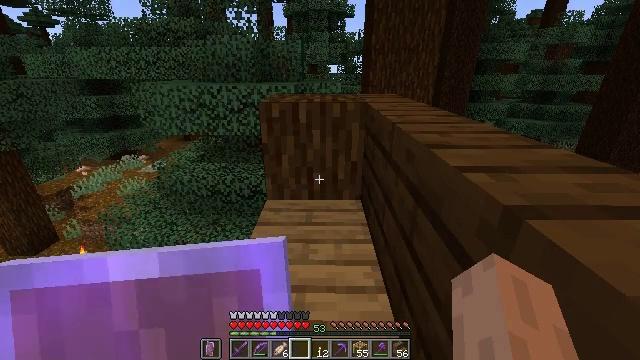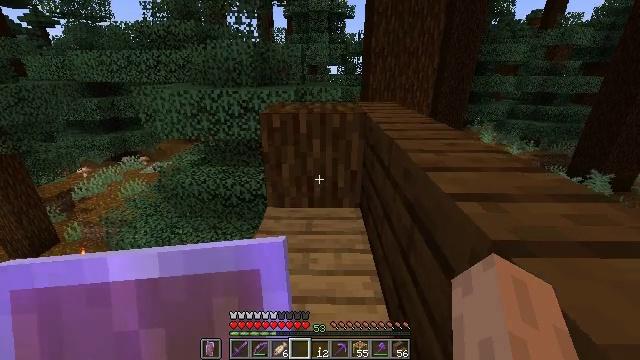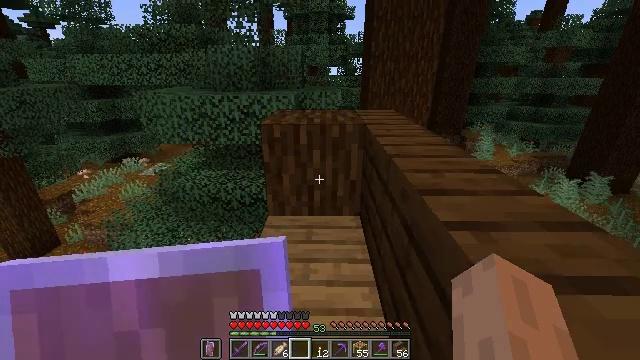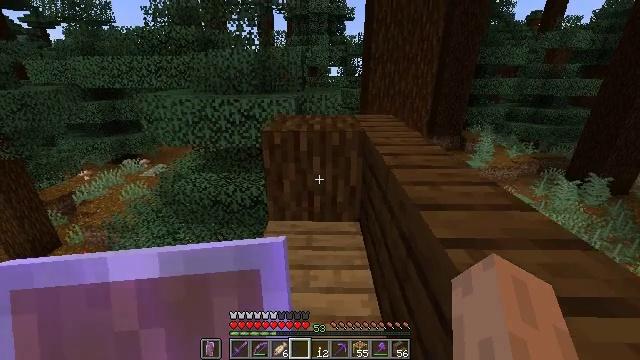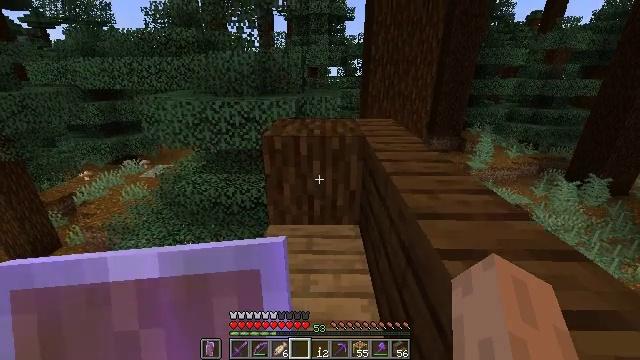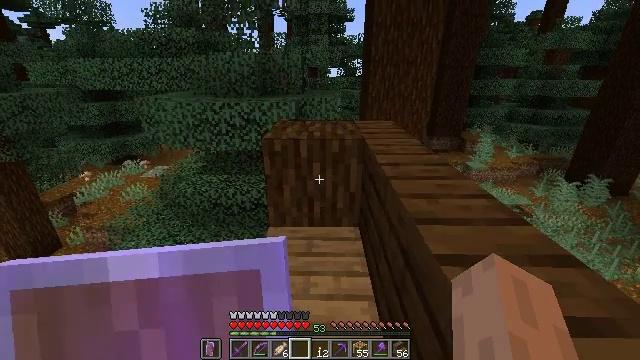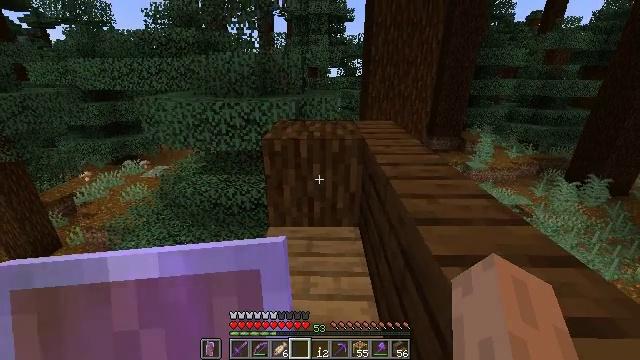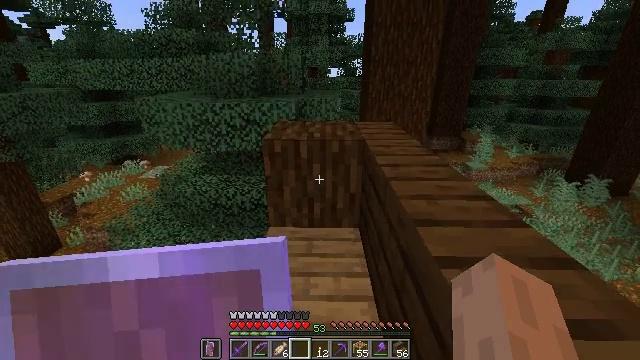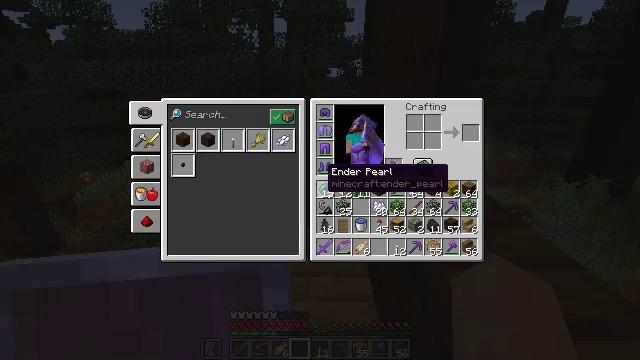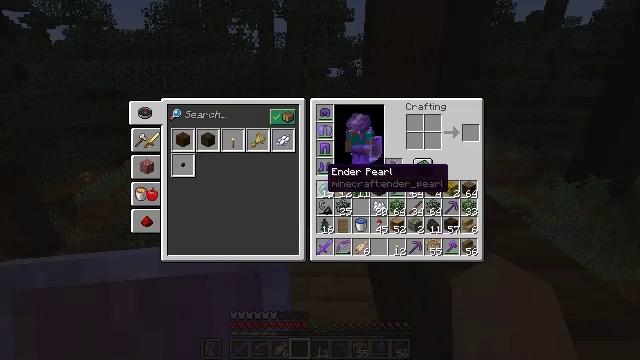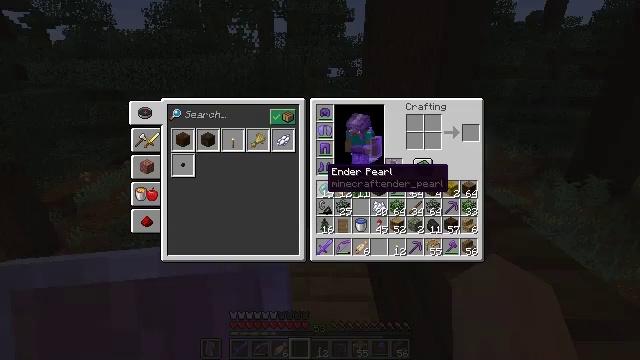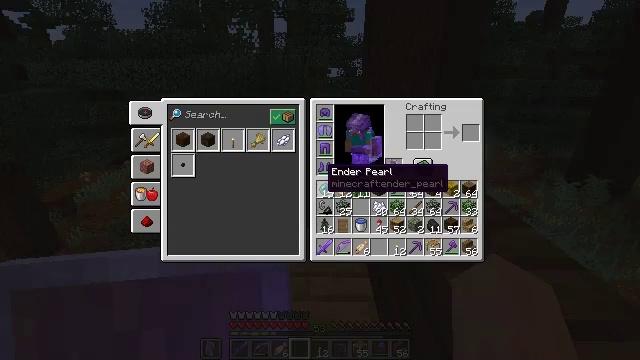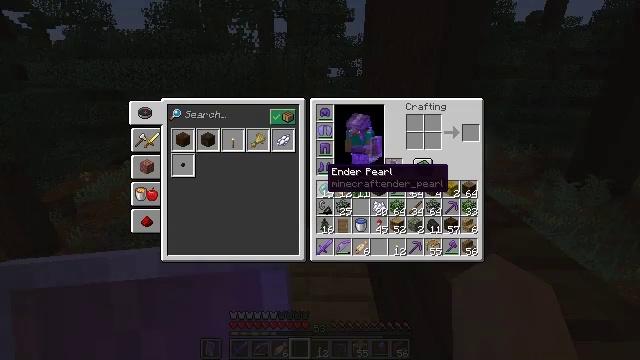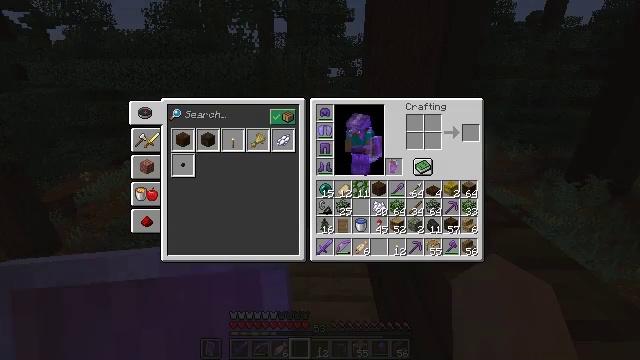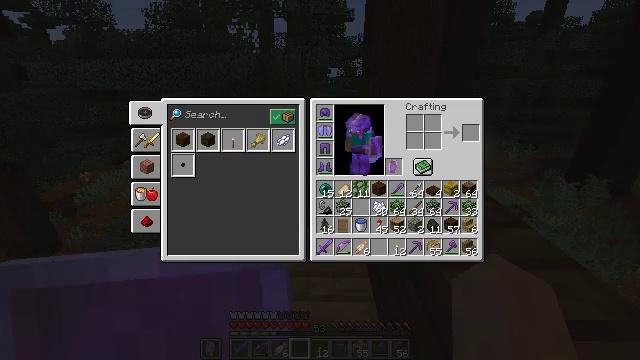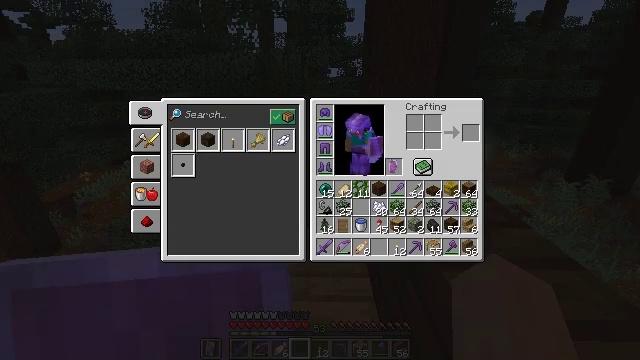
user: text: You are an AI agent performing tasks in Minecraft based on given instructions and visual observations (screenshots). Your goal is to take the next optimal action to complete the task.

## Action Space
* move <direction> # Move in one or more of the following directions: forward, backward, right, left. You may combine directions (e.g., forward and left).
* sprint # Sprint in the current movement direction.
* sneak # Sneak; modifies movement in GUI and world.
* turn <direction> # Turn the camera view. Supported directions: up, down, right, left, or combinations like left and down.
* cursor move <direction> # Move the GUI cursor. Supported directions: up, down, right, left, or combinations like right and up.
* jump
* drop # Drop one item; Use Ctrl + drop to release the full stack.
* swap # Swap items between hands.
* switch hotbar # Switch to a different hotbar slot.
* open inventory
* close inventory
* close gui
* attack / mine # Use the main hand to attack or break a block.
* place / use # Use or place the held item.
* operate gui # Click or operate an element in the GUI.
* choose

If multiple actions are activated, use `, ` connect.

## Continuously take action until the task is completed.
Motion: motion action
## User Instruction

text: Transform raw spruce into spruce wood.
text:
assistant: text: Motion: no_op
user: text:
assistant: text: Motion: no_op
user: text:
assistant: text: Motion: no_op
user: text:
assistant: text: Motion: no_op
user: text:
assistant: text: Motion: no_op
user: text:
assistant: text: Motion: no_op
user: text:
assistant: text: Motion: no_op
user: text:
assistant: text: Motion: open inventory
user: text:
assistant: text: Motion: open inventory
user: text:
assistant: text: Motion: open inventory
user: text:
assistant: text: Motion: no_op
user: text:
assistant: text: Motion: no_op
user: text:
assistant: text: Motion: turn left
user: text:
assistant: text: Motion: turn left
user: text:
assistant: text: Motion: turn left
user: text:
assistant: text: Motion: turn left
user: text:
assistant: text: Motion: turn left and up
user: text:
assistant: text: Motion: turn left
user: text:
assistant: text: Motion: turn left
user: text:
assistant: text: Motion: no_op
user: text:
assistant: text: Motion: no_op
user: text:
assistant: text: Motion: turn up
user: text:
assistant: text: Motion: no_op
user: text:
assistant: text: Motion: turn left
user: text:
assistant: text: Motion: no_op
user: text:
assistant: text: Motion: no_op
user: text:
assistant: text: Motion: no_op
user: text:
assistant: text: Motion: no_op
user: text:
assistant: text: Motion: no_op
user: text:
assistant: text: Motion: no_op